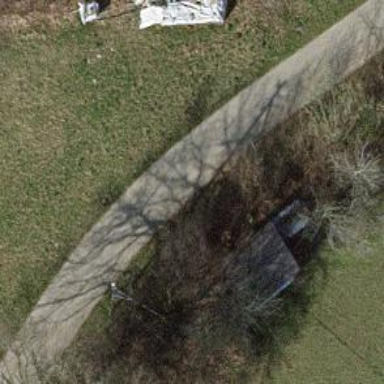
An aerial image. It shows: Hedge acting as barrier.